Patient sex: M
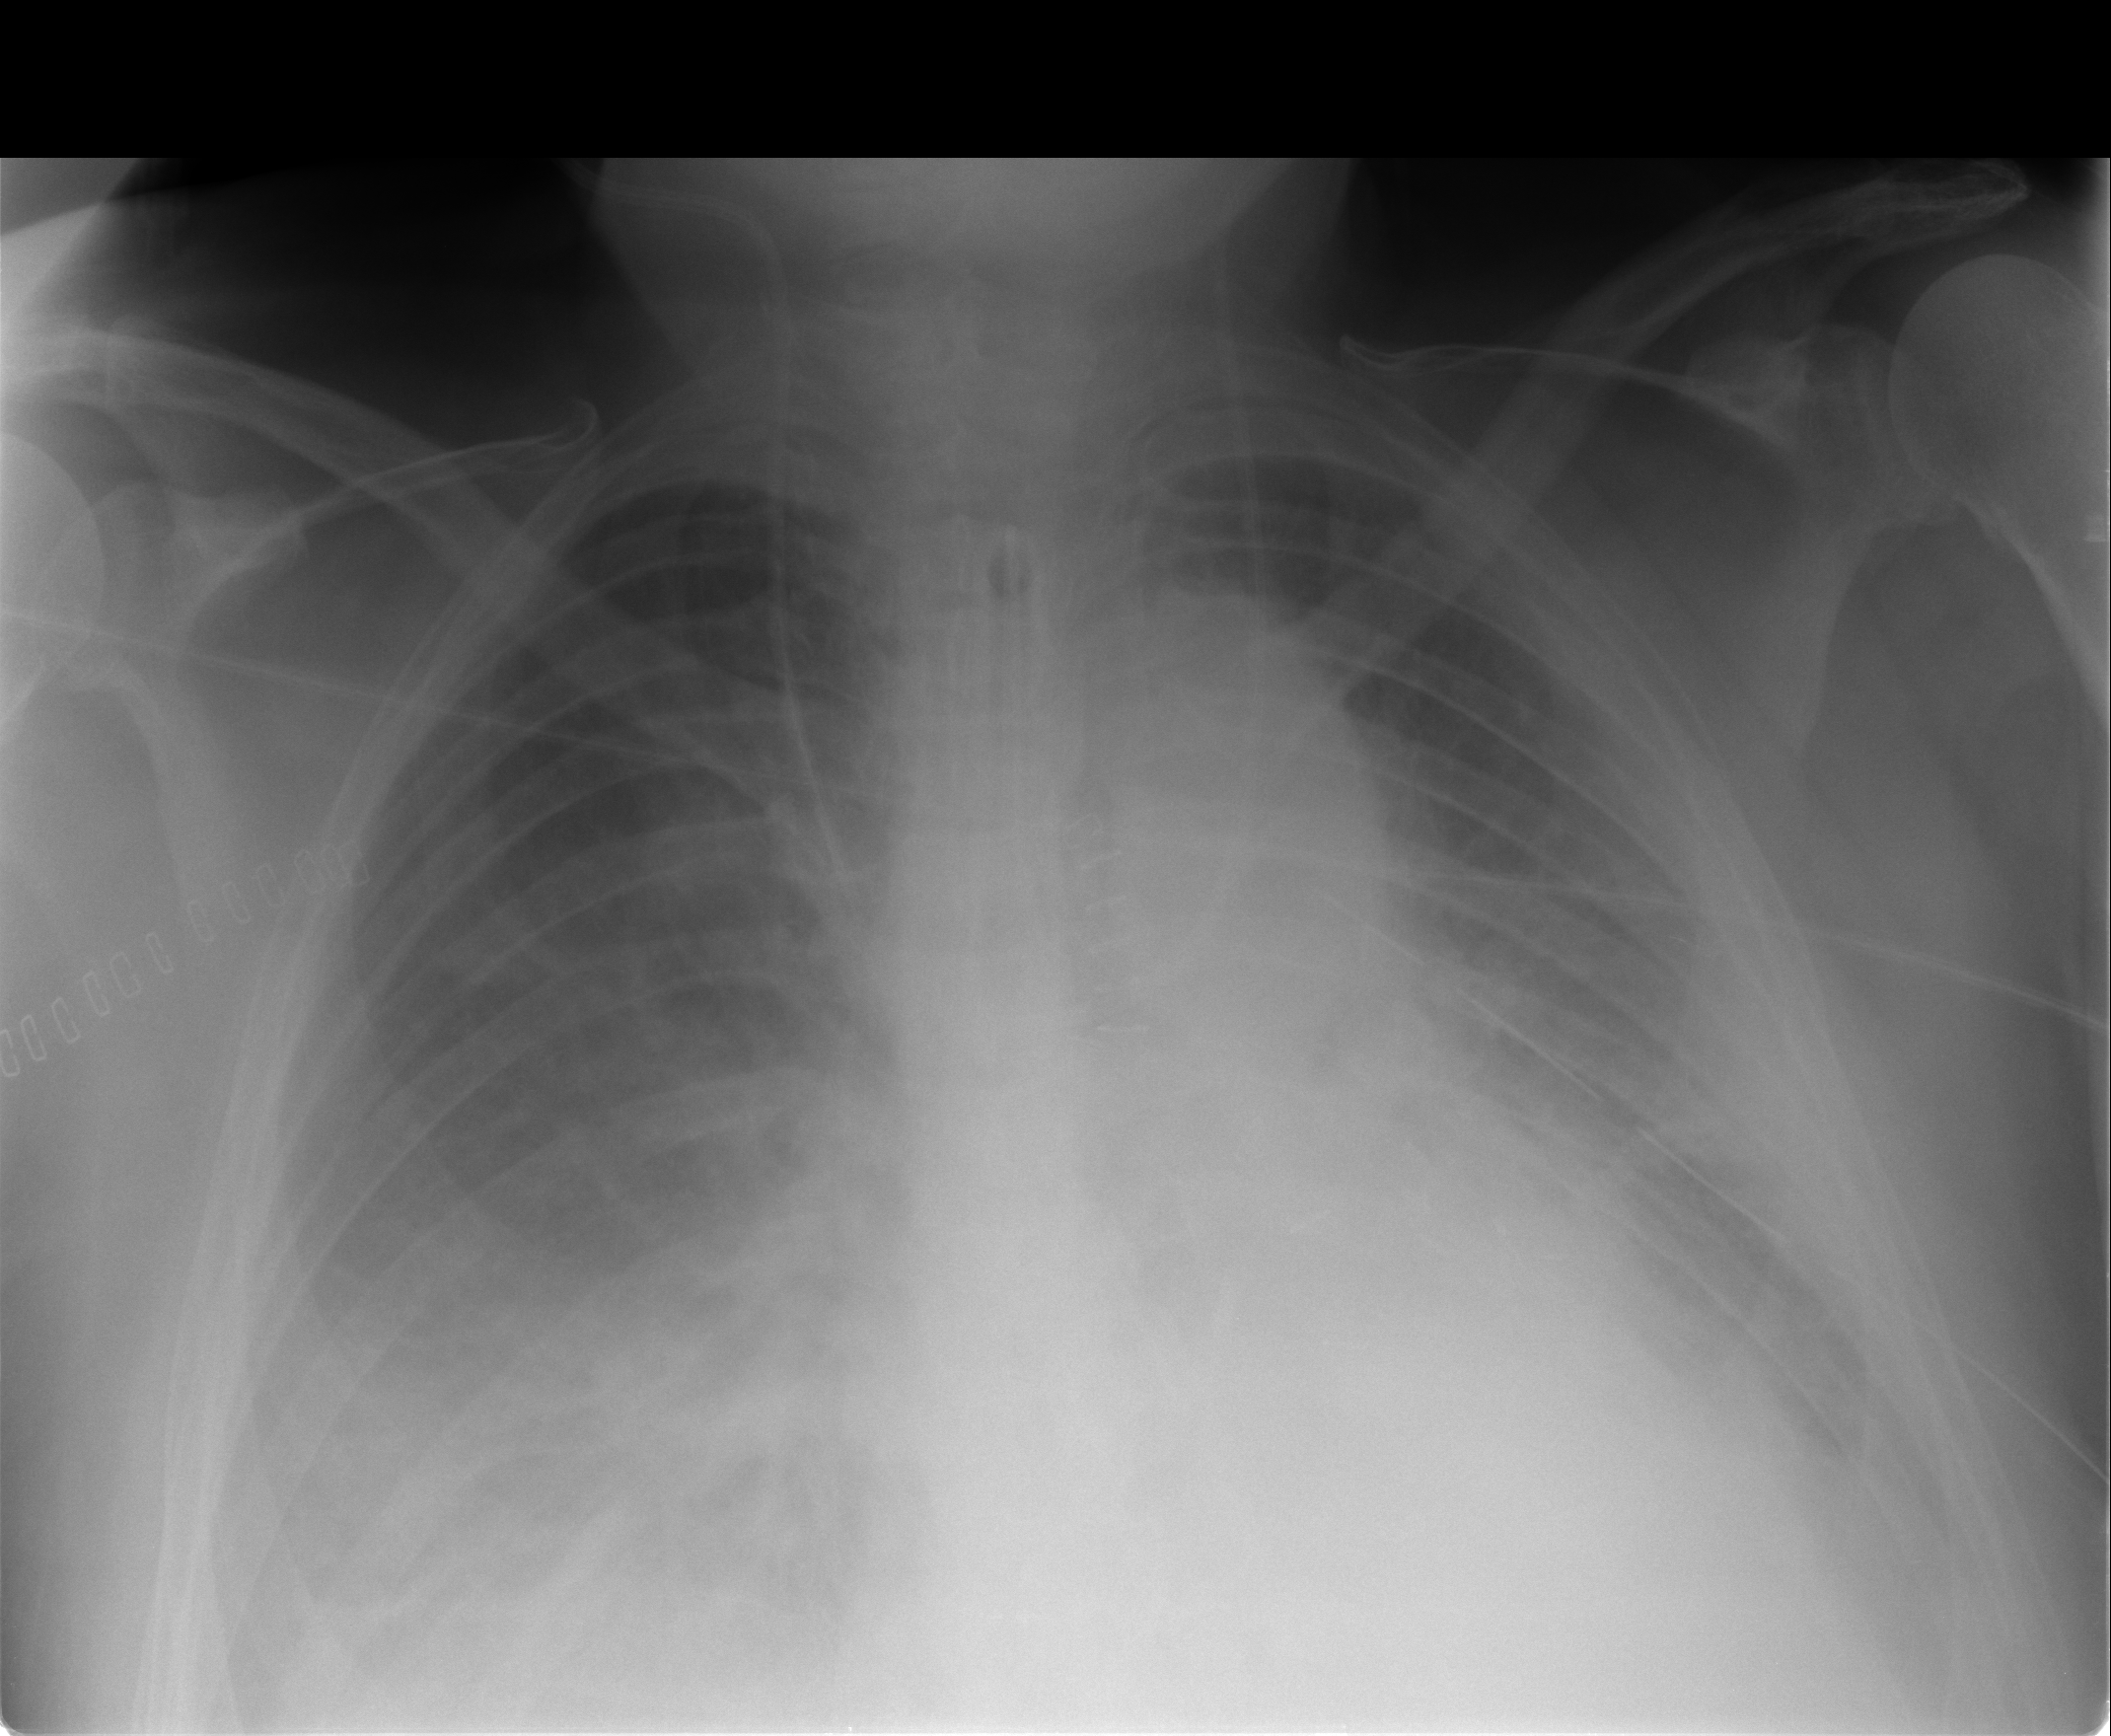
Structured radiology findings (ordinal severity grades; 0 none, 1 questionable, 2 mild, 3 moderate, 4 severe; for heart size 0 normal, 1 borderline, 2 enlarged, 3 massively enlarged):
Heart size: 2
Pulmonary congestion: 3
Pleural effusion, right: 2
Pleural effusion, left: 2
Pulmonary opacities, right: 3
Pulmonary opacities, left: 2
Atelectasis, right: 2
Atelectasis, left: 2